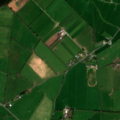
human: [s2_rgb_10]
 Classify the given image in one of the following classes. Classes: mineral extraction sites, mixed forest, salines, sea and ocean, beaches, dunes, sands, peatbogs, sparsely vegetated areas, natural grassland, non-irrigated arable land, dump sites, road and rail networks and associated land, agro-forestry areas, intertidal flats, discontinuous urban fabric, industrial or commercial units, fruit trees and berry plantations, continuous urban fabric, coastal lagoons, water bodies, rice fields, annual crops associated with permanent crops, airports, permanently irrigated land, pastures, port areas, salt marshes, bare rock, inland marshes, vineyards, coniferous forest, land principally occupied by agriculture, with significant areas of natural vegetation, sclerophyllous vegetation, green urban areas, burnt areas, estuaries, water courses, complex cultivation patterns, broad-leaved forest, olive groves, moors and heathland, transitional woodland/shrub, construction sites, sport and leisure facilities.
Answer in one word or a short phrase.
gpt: pastures, coniferous forest